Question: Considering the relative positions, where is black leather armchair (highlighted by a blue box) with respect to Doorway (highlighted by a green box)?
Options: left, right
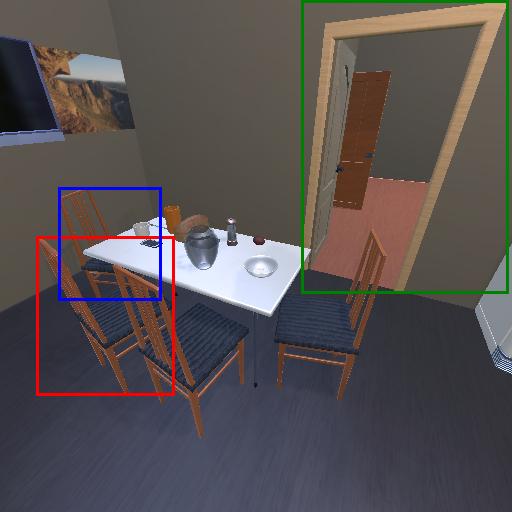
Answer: left